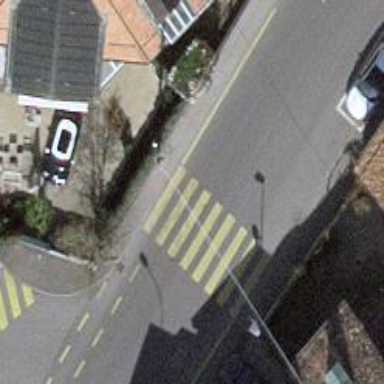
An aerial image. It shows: Tertiary road with designated cycle lane.